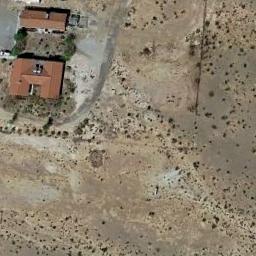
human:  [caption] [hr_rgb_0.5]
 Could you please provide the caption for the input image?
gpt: The sparse residential is on the bare land .

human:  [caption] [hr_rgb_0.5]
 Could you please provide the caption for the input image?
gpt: There are several houses among the lush woods .

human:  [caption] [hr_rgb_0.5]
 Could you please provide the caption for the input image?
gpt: There are two red buildings in the sparse residential .

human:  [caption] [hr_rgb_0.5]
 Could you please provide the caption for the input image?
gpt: There are two houses of different sizes in a sparse residential area surrounded by open spaces .

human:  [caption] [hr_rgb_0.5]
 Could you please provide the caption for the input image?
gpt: A sparse residential area with two brown buildings .